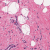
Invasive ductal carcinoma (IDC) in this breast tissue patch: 0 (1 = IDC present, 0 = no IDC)